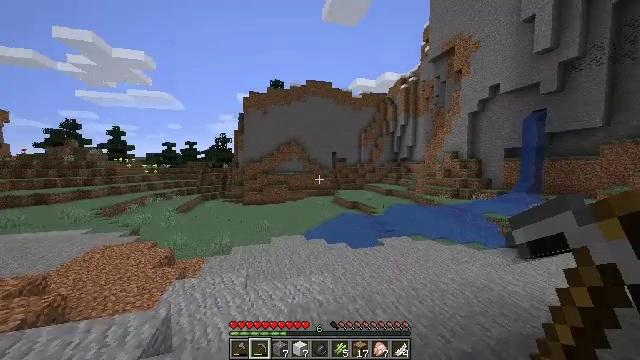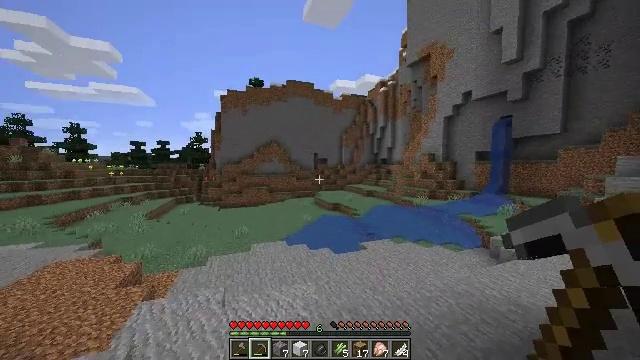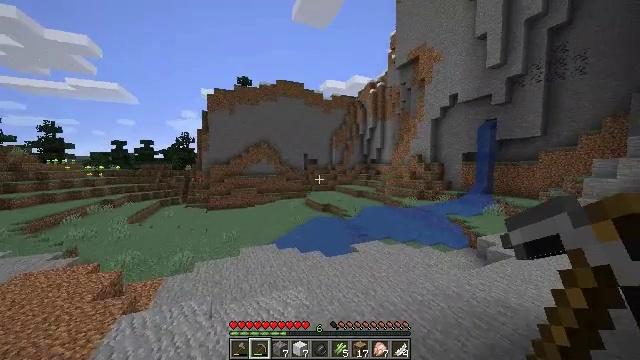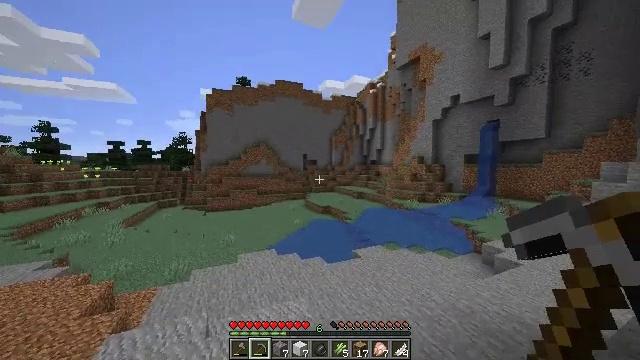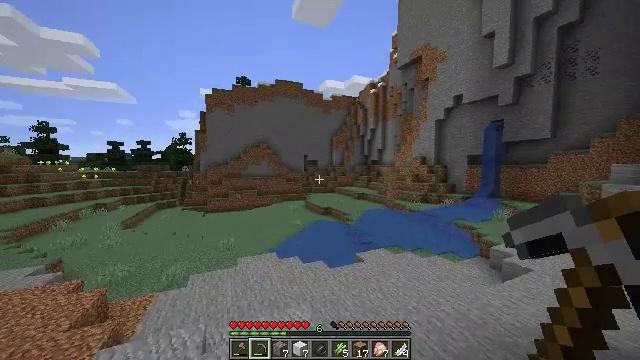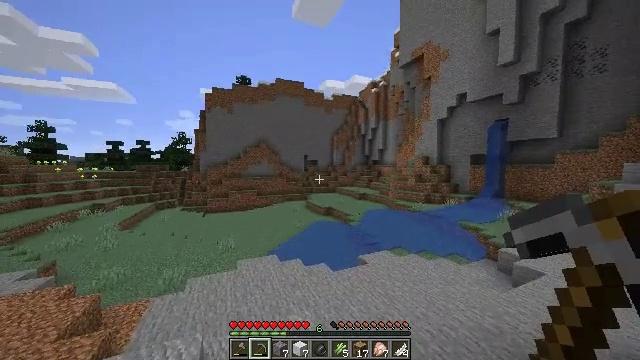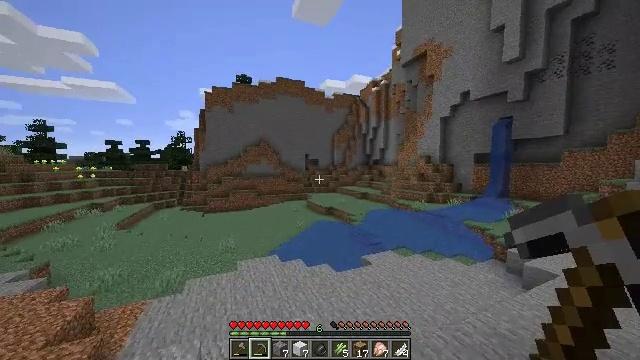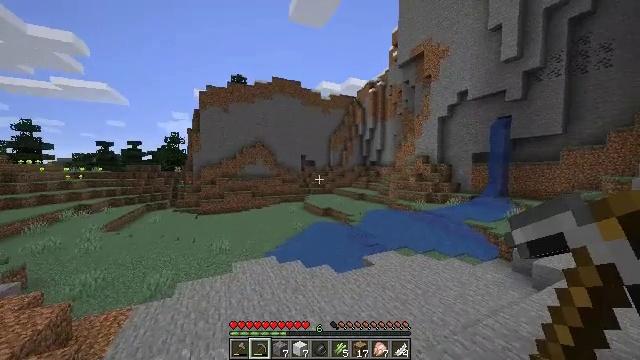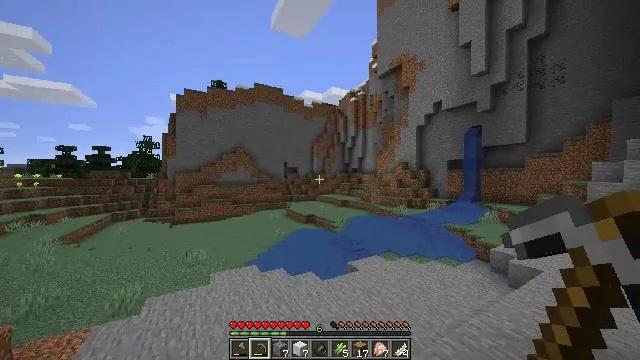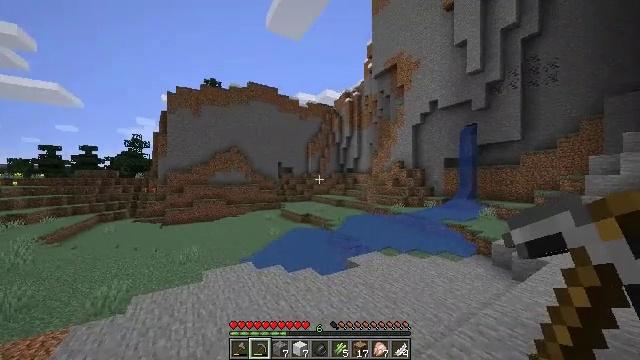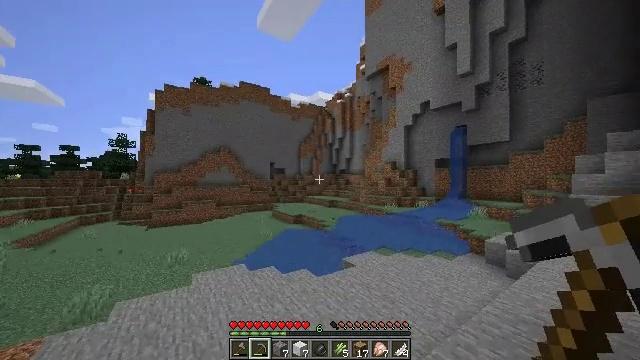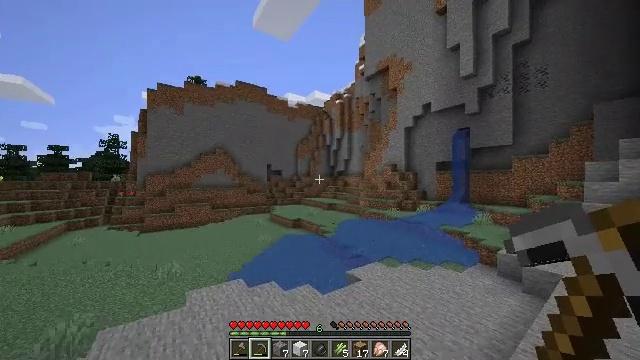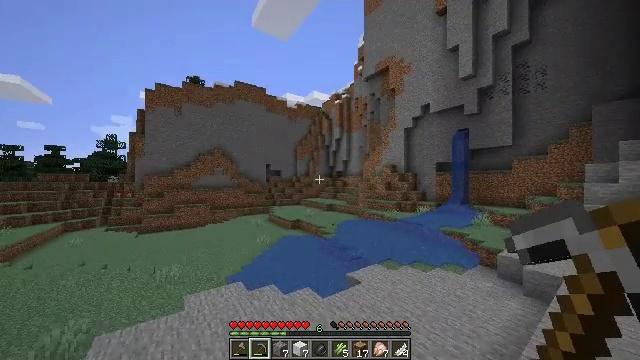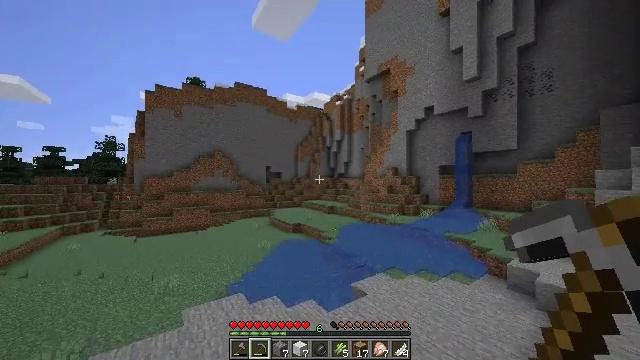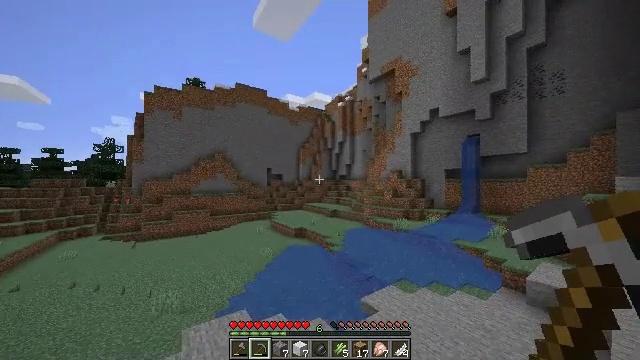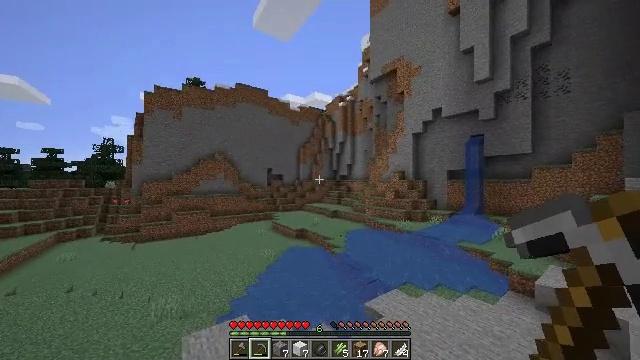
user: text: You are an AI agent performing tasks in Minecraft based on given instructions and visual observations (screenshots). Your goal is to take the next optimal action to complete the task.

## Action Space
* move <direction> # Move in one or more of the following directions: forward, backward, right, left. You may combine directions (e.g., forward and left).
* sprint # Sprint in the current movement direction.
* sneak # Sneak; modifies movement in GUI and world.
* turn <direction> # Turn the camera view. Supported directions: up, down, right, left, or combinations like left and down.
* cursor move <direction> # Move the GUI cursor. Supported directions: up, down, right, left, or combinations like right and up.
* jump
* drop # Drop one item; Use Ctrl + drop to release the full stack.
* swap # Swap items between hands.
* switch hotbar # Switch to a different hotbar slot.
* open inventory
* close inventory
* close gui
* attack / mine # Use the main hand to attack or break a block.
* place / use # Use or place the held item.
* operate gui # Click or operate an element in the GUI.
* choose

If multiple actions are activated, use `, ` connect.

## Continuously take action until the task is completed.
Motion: motion action
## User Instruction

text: Open the crafting grid to create a spruce slab.
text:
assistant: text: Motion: move forward, sprint, turn right, jump
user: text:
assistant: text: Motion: move forward, sprint, turn right, jump
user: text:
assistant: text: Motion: move forward, sprint, jump
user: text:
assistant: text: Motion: move forward and move left, sprint, jump
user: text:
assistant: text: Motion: move forward and move left, sprint, jump
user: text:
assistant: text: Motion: move forward and move left, sprint, jump
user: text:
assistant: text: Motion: move forward and move left, sprint, turn right, jump
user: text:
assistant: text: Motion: move forward and move left, sprint, turn right and up, jump
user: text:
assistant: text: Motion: move forward and move left, sprint, turn right, jump
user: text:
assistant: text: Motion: move forward and move left, sprint, turn right, jump
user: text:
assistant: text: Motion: move forward and move left, sprint, turn right, jump
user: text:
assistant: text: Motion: move forward and move left, sprint, jump
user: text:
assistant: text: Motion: move forward and move left, sprint, jump
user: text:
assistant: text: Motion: move forward and move left, sprint, jump
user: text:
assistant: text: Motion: move forward and move left, sprint, jump
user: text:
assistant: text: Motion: move forward and move left, sprint, jump
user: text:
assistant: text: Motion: move forward and move left, sprint, jump
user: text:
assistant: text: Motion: move forward and move left, sprint, jump
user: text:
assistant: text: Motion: move forward and move left, sprint, turn left, jump
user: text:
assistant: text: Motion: move forward and move left, sprint, turn left, jump
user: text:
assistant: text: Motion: move forward and move left, sprint, turn left and down, jump
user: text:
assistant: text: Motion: move forward and move left, sprint, turn left and down, jump
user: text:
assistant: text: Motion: move forward and move left, sprint, turn left and down, jump
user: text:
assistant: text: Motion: move forward and move left, sprint, turn left and down, jump
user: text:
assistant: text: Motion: move forward and move left, sprint, turn left and down, jump
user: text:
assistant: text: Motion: move forward and move left, sprint, turn left and down, jump
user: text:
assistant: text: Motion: move forward and move left, sprint, jump
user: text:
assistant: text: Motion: move forward and move left, sprint, jump
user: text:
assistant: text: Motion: move forward and move left, sprint, jump
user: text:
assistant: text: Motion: move forward and move left, sprint, jump